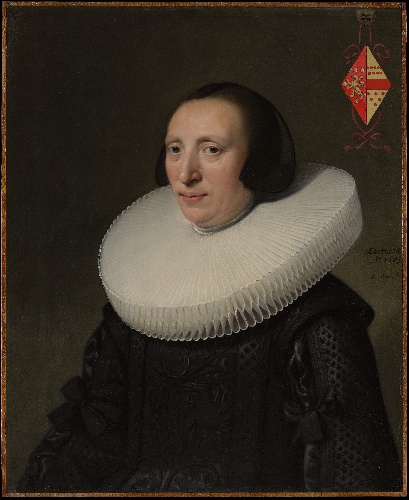
Title: Margaretha van Clootwijk (born about 1580/81, died 1662)
Artist: Michiel Jansz. van Mierevelt
Artist bio: Netherlandish, Delft 1567–1641 Delft
Date: 1639
Object type: Painting
Classification: Paintings
Medium: Oil on wood
Dimensions: 27 3/4 x 22 7/8 in. (70.5 x 58.1 cm)
Department: European Paintings
Credit line: Bequest of Collis P. Huntington, 1900
Accession year: 1925
Repository: Metropolitan Museum of Art, New York, NY
Tags: Portraits|Women